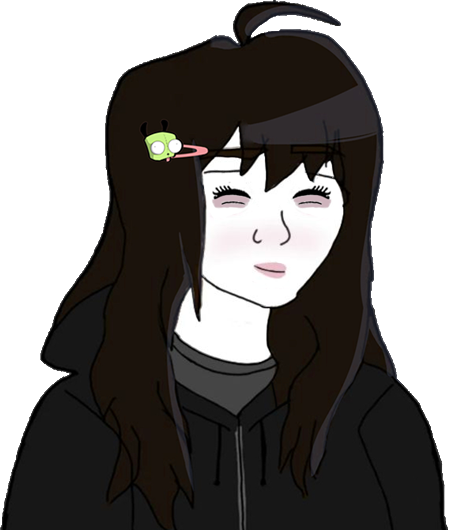
Label: 5_Doomer_Girl